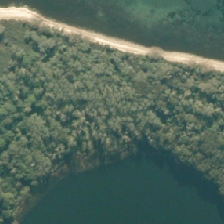
Land cover: deciduous_hardwood